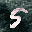
Label: 5